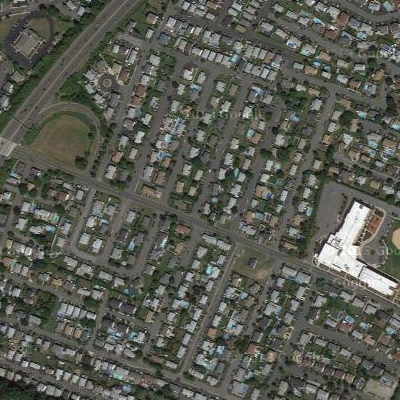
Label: fResident